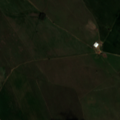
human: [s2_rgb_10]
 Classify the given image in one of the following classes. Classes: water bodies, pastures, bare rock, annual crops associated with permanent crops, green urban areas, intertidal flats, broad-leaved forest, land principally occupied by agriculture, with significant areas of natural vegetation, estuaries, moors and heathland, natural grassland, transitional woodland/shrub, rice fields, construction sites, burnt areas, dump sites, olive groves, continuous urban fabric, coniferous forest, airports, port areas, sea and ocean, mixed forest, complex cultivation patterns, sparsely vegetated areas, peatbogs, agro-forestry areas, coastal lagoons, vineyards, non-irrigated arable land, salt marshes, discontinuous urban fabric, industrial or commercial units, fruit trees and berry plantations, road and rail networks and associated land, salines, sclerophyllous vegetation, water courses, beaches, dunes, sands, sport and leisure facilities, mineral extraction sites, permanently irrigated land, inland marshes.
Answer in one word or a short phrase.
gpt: non-irrigated arable land, complex cultivation patterns